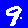
Digit: 9